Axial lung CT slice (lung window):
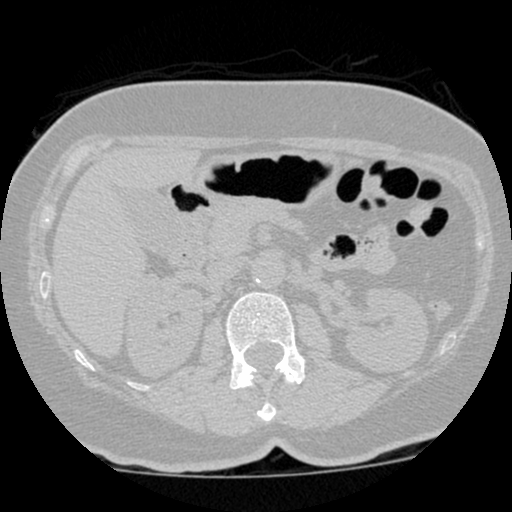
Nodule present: no